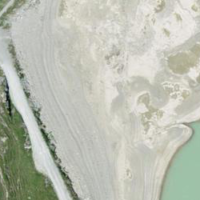
EUNIS habitat code: 14
Species observed at this site:
Jacobaea incana
Bartsia alpina